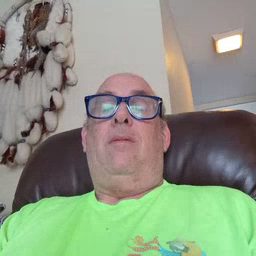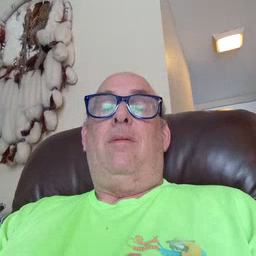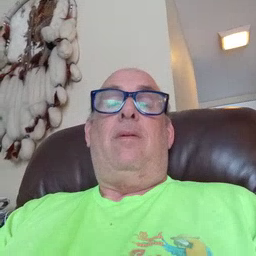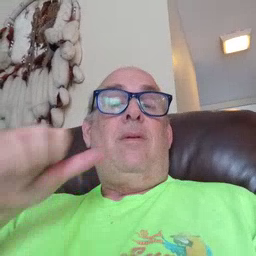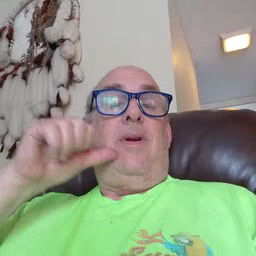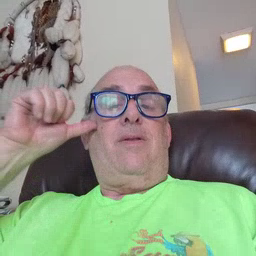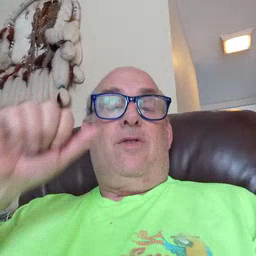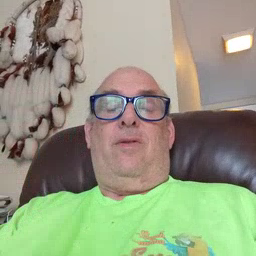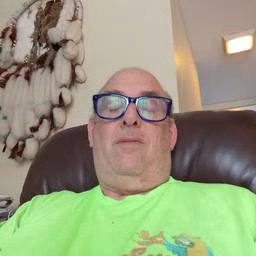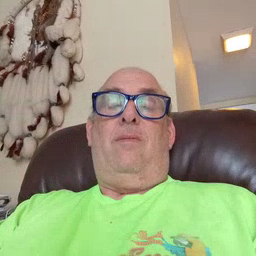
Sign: yesterday